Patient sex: M
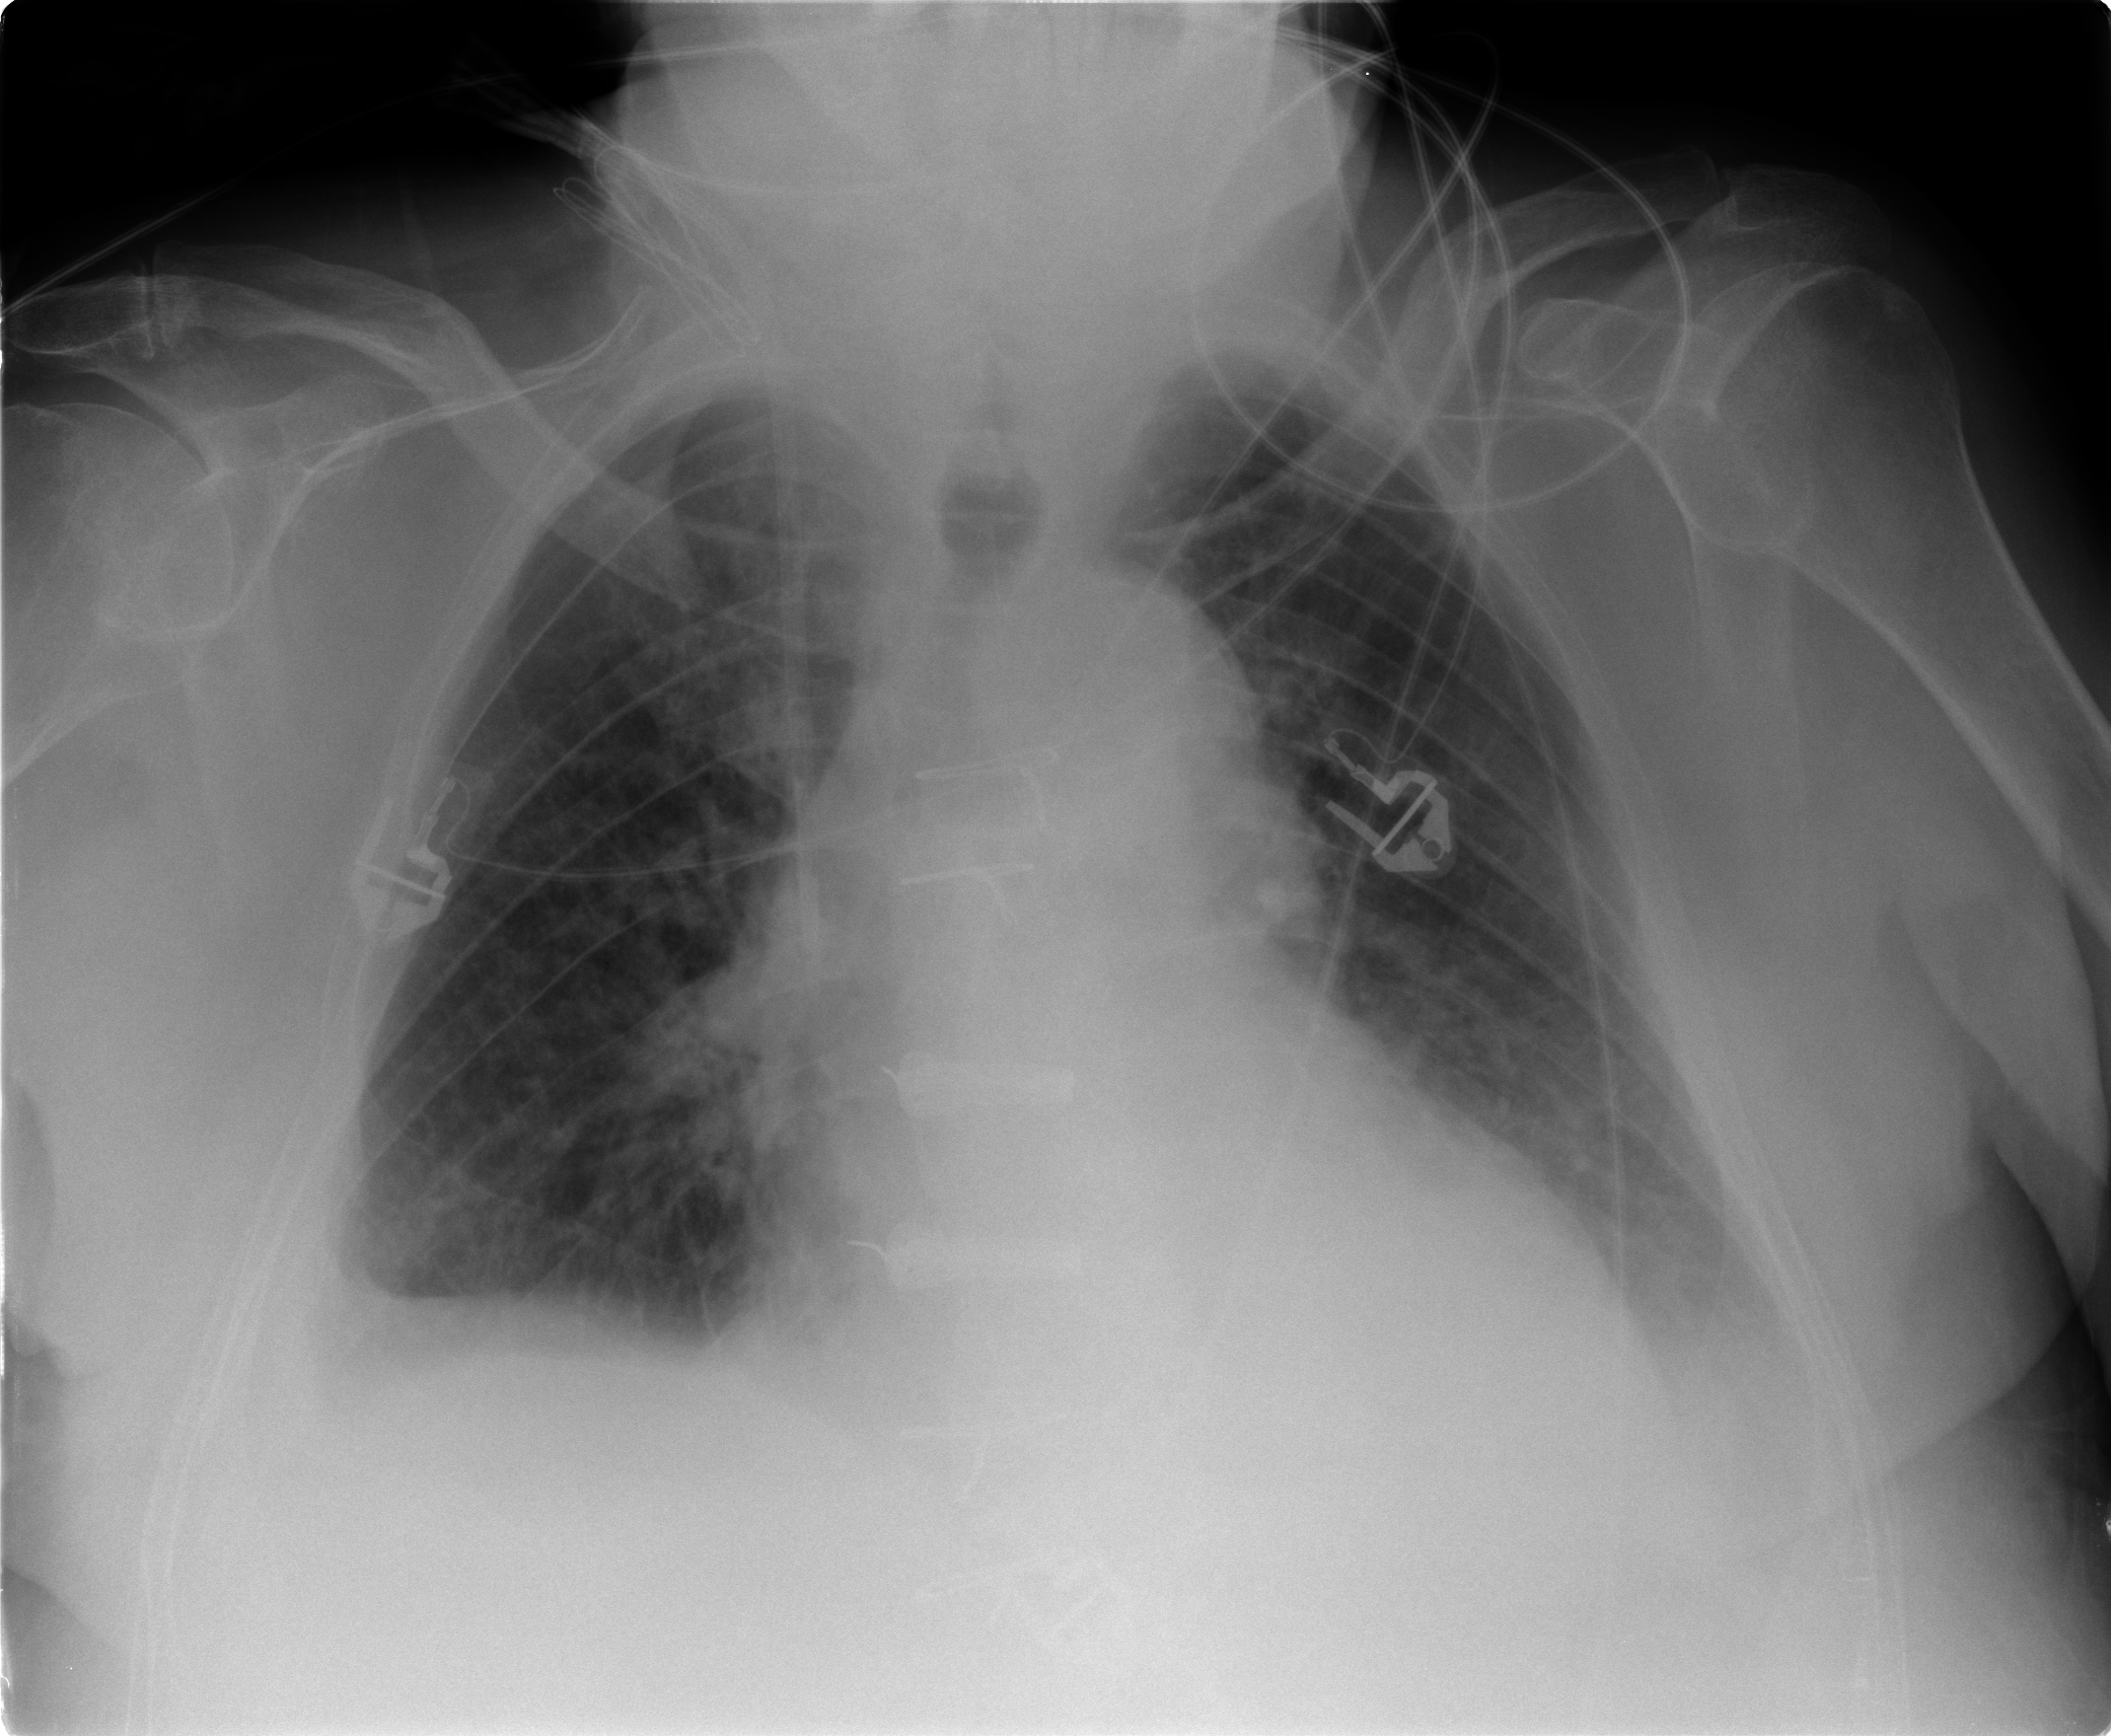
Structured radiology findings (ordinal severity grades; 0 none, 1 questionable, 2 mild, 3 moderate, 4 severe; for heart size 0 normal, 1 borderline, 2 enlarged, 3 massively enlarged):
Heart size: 2
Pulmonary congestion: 2
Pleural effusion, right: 2
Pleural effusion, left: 2
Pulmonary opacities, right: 2
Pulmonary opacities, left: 2
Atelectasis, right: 2
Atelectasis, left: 2